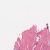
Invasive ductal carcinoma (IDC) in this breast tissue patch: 0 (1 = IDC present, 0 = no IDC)